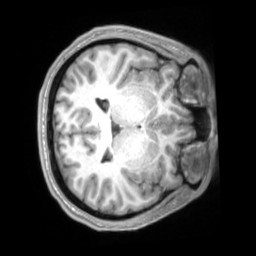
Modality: T1w
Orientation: axial
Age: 28
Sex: male
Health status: ill
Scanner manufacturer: siemens
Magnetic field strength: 3 T
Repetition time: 2.2 s
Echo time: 0.00157 s